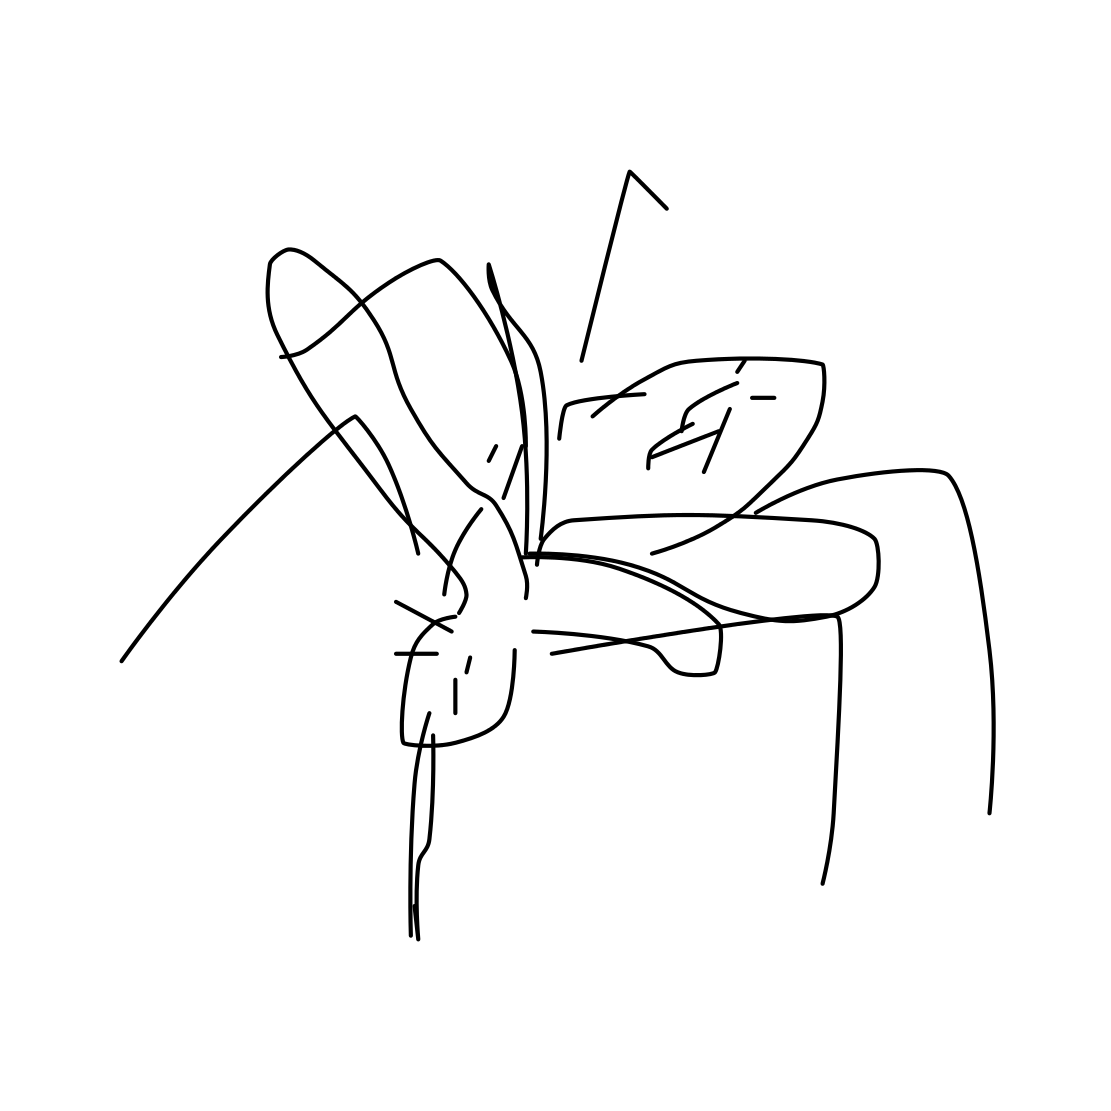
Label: mosquito